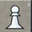
Piece: wP